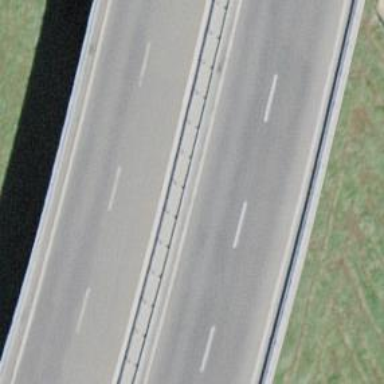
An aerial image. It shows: Primary highway bridge with asphalt surface.